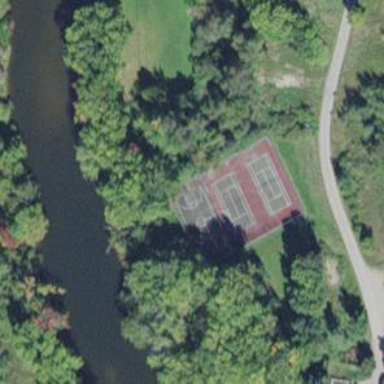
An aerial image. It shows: Sports center with facilities for tennis and basketball.